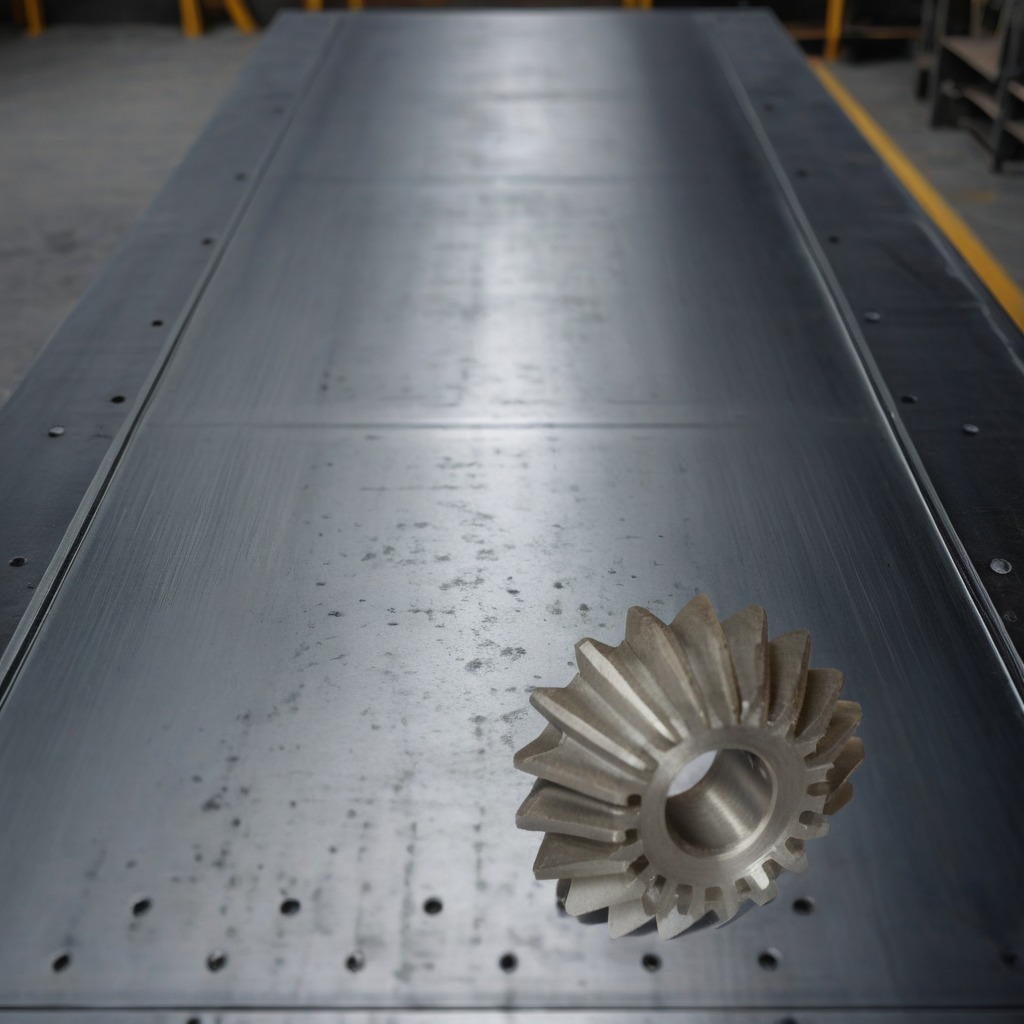
A steel gear with teeth is lying on a cold steel table in a mining workshop.